Question: For some reason, when I try to expand each item in the '_nodeDependencies' list which is an 'IEnumerable<Node<T>>', it shows there are 13 items but when I start expanding them it says it can't show me the content and evntually the debugger just bails after I click to many + to expand the items in the list. I don't know if this is how Generics works during runtime or what.
'''
public class Tree<T> where T : INode
{
private readonly IEnumerable<T> _sourceDependencies;
private IEnumerable<Node<T>> _nodeDependencies;
public Node<T> RootNode { get; set; }
public Dictionary<Node<T>, IList<Node<T>>> FlattenedMap { get; private set; }
public Tree(T rootNode, IEnumerable<T> dependencies)
{
RootNode = new Node<T>(rootNode);
_sourceDependencies = dependencies;
}
public void BuildTree()
{
_nodeDependencies = ConvertDependenciesToNodes(_sourceDependencies);
AddChildren();
}
private IEnumerable<Node<T>> ConvertDependenciesToNodes(IEnumerable<T> listToConvert)
{
IEnumerable<Node<T>> nodeList = listToConvert.Select(sourceNode => new Node<T>(sourceNode)).ToList();
return nodeList;
}
}
'''
so meaning when I mouse over '_nodeDependencies = ConvertDependenciesToNodes(_sourceDependencies);'
'_nodeDependencies' says 13 items so I expand the list then try to expand one item or two items and it bails on me and stops debugging

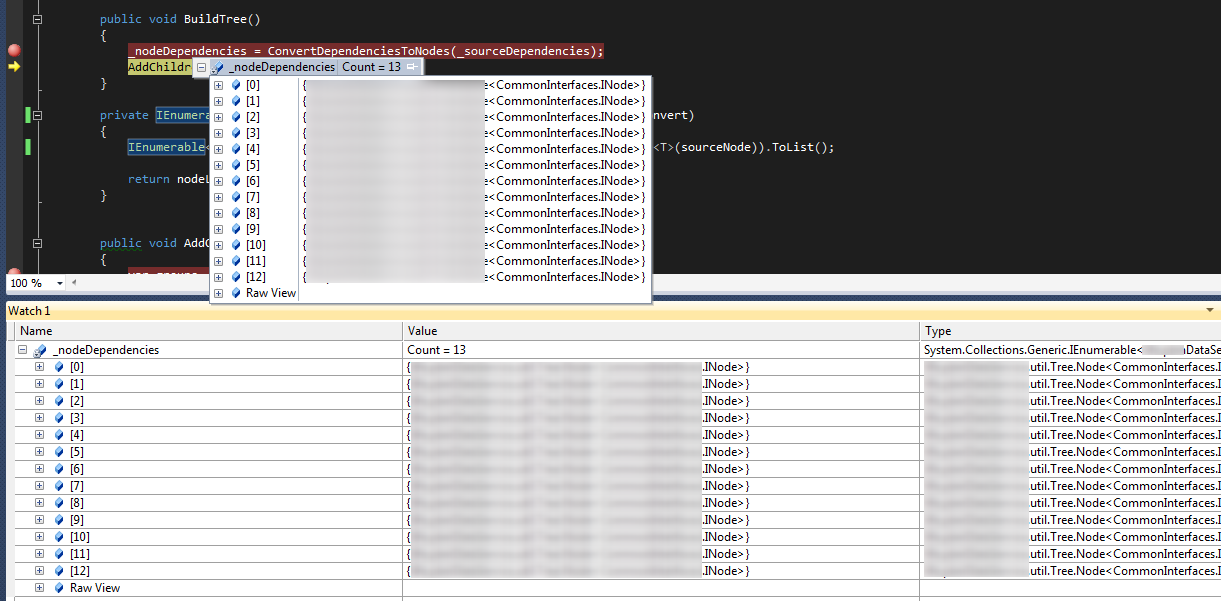
Answer: It is doubtful that this has anything to do with the usage of Generics. It is much more likely the result of a timeout, as Lanorkin mentions.
What you might try in order to create a bit of a workaround - is to enhance what you are actually watching for in the Watch window, to drill down.
In other words, instead of (or in addition to) a watch on '_nodeDependencies', try creating a watch on '_nodeDependencies[0]' and see what comes up. Continue this drill-down process until you get to the layer you're actually wanting to inspect.
The reason this can be useful (esp. when digging through things like 'IQueryable' database results, or operating in a web-context) is that it takes less time for the system to drill-down for you automatically than it takes for you to click through a series of results using the IDE - and therefore you get a better opportunity to see what you want prior to any kind of timeouts occurring.